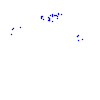
Particle: proton